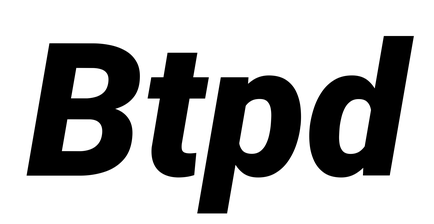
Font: Roboto-Italic_Black_Italic